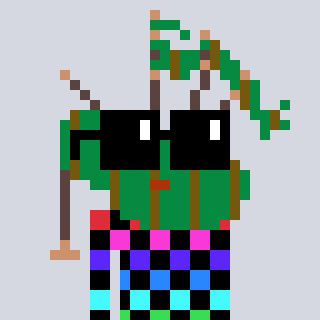
a pixel art character with square black sunglasses, a bagpipe-shaped head and a green-colored body on a cool background